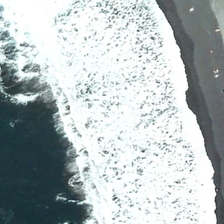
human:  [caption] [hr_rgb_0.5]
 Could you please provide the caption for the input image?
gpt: the blue sea beats the golden sands .

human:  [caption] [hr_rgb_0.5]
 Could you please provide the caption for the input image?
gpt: there are a lot of people playing on the beach .

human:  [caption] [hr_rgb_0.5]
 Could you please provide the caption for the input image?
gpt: the blue sea beats the golden sands .

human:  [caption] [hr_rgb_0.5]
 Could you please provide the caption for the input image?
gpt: there are a lot of people playing on the beach .

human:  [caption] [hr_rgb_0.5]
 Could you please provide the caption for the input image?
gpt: there are a lot of people playing on the beach .